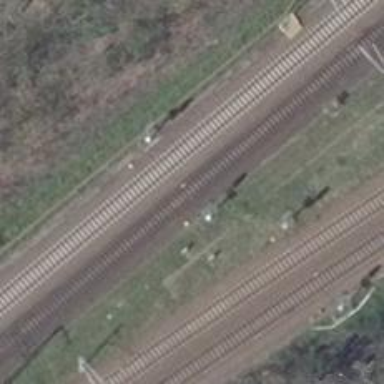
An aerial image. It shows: Railway signal.